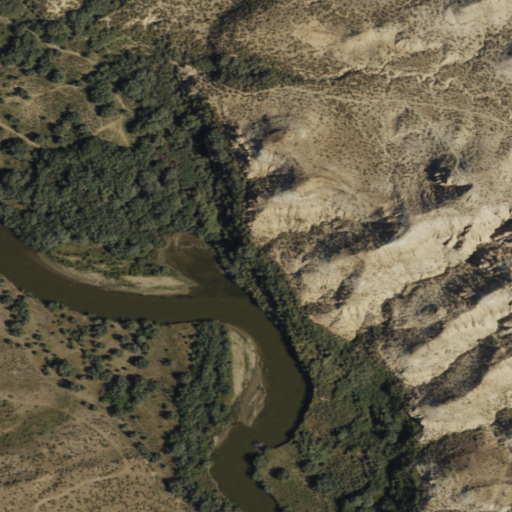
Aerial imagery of valley in Nevada named Rocky Canyon containing shrub, woody wetlands, open water, grassland, barren land, and herbaceous wetlands